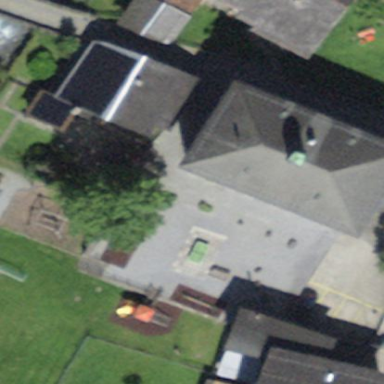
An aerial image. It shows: School building.